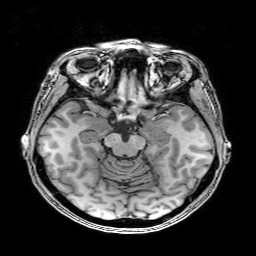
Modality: T1w
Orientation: coronal
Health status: healthy
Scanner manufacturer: philips
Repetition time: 0.007619 s
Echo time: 0.00351 s